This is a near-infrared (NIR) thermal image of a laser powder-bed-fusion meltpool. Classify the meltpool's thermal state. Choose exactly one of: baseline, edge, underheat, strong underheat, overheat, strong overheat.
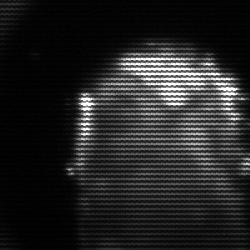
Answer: baseline